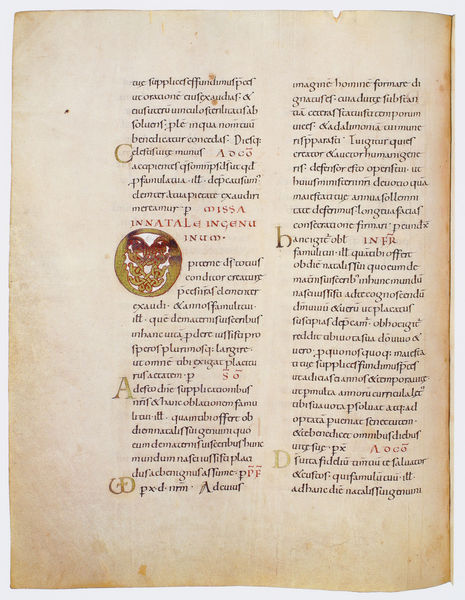
Titel: Göttinger Sakramentar
Institution: Göttingen, Staats- und Universitätsbibliothek
Schlagwörter: braun, schwarz, beige, ornament, knoten, gold, schrift, zwei, spalten, verzierung, buch, medaillon, initialen, seite, text, buchstabe, buchstaben, tinte, buchseite, verschlungen, medaille, handschrift, latein, majuskel, evangeliar, manuskript, versalien, minuskel, zweispaltig, buchstab